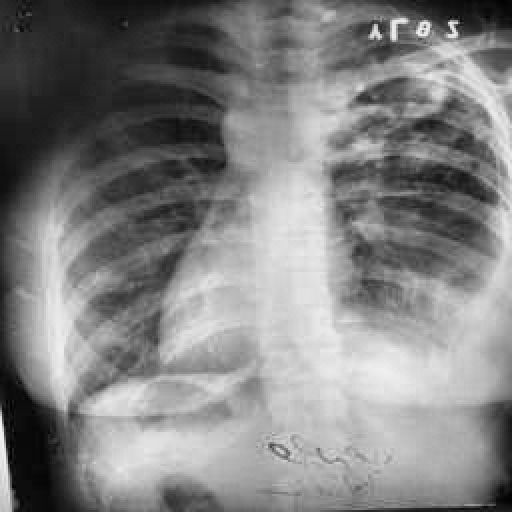
Finding: TUBERCULOSIS